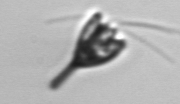
Label: Pyramimonas_longicauda